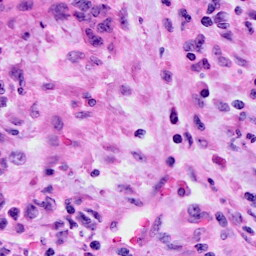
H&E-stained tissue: Cervix